Question: I've been racking my brain trying to figure this out for a while. What I want is to display my featured image to the left of the carousel and its associated text to the right. I created a mockup to show you exactly what I mean.

I can get it looking how I want on a normal macbook style display, but as I resize the browser the image doesn't seem to respect its top margin and goes up and beyond the navbar. Also the image and the call to action scale past the chevron indicators on smaller devices.
The reason I have put both elements in 12 cols is because I want them stacked on top of each other on small devices and then I'll define different css at larger breakpoints.
Any help is appreciated. My bootply is here:
<URL>
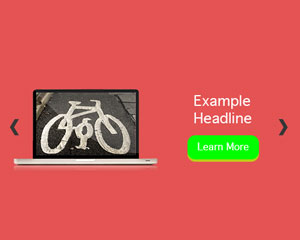
Answer: Okay so in order to stack them side by side, you need to give them a span of 6 columns each or as you require but the sum must be 12.
<URL>